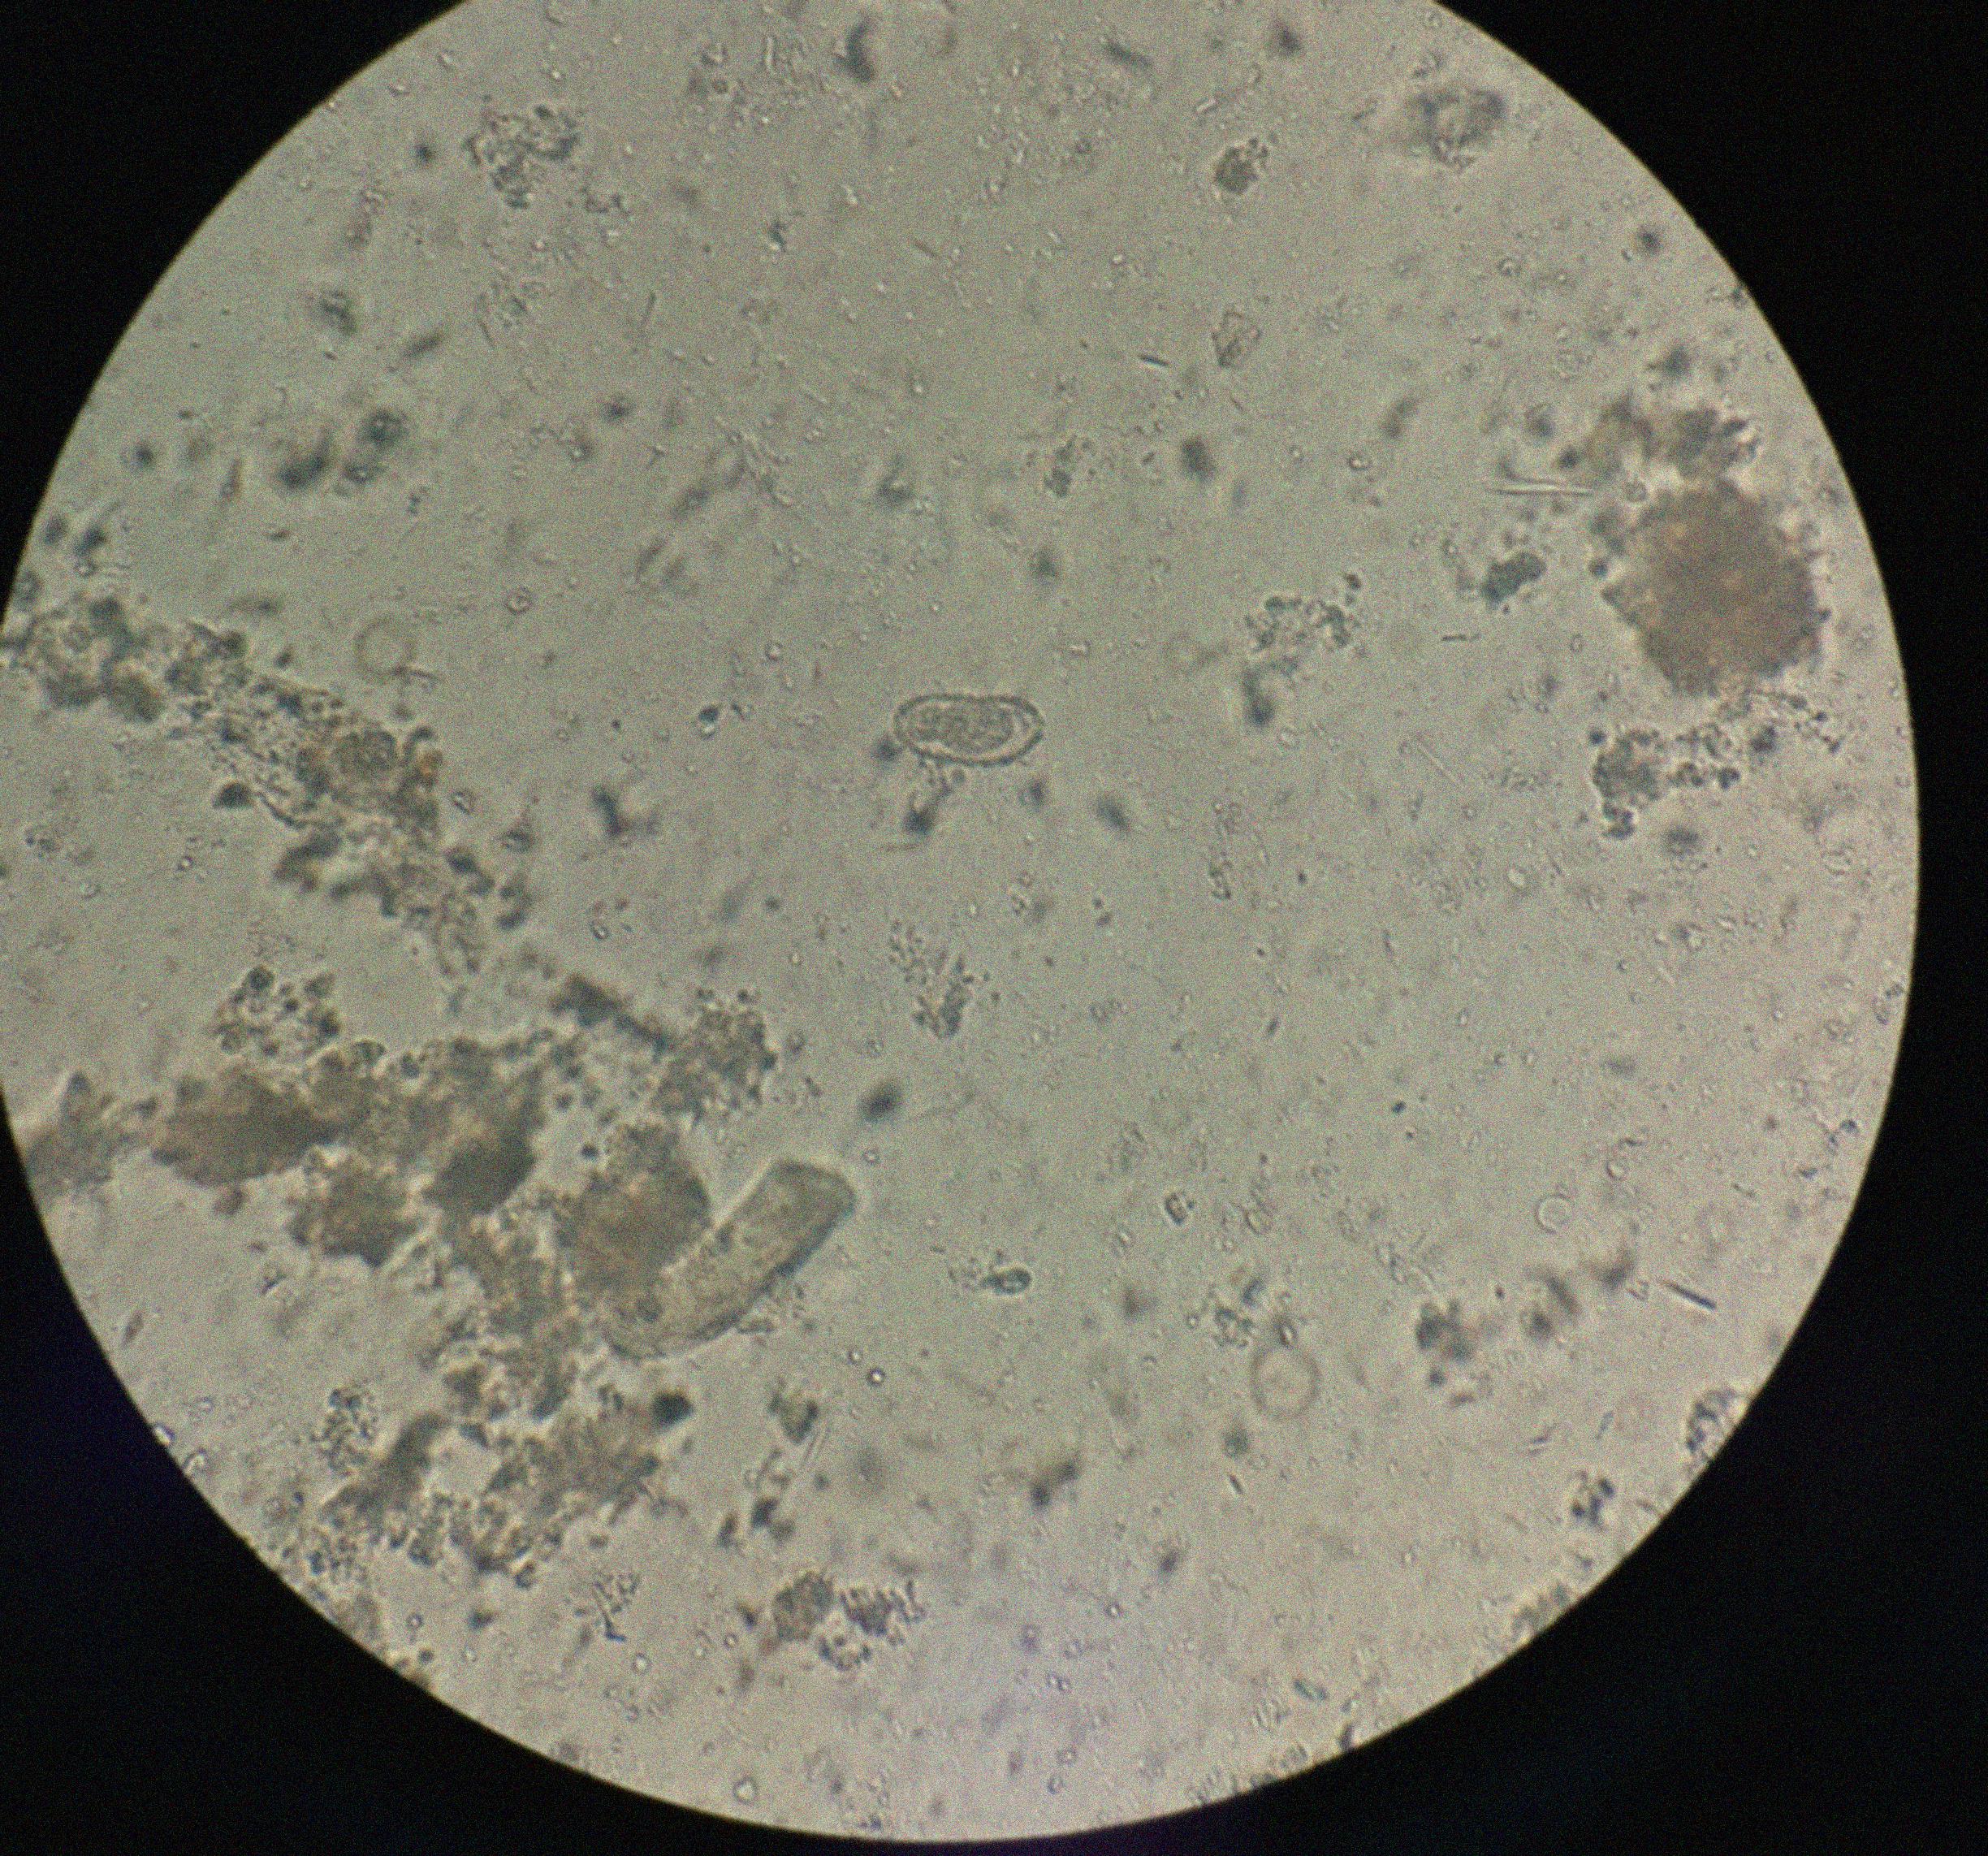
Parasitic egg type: Capillaria philippinensis